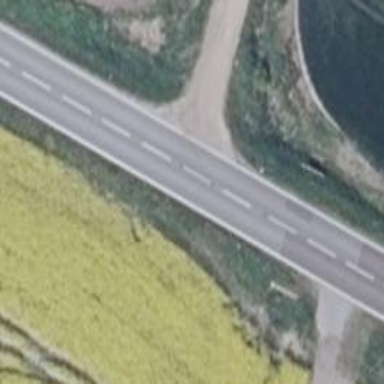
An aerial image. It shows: Secondary road with asphalt surface.